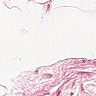
Metastatic tissue present: no